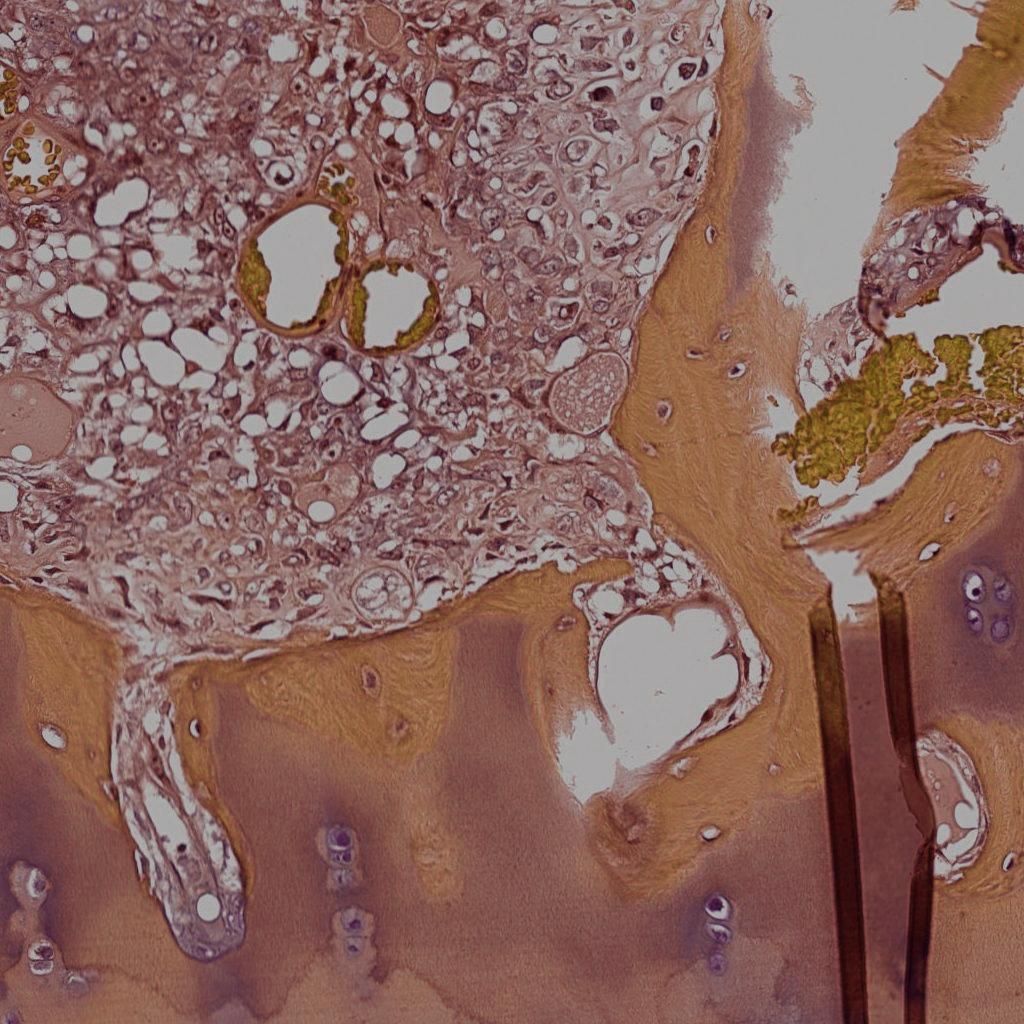
Label: Viable